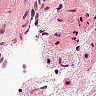
Metastatic tissue present: no